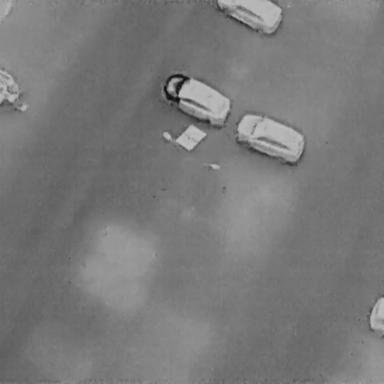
There is a DontCare in the infrared image.